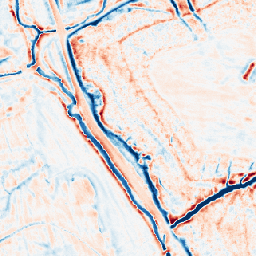
Category: edge_preserving
Decomposition family: bilateral
Decomposition parameters: d: 15
sigma_color: 50
sigma_space: 100
Upsampling method: area
Upsampling parameters: scale: 8
Upsampling scale: 8